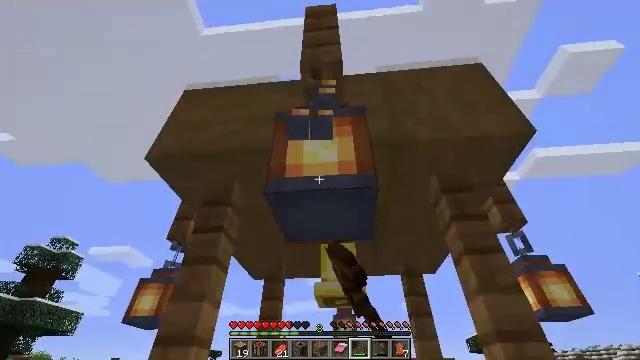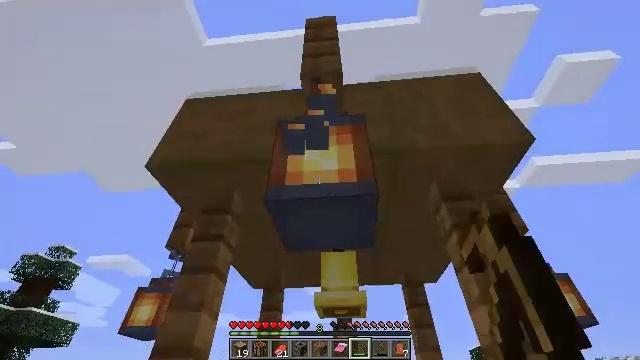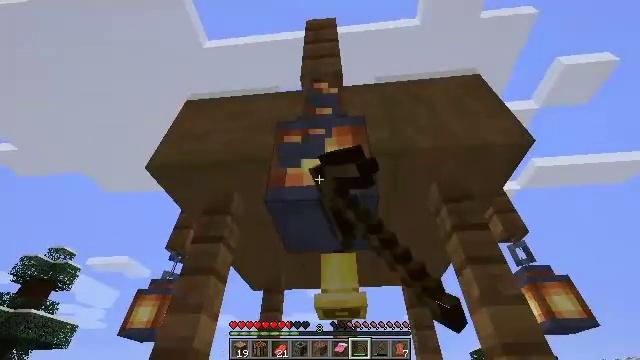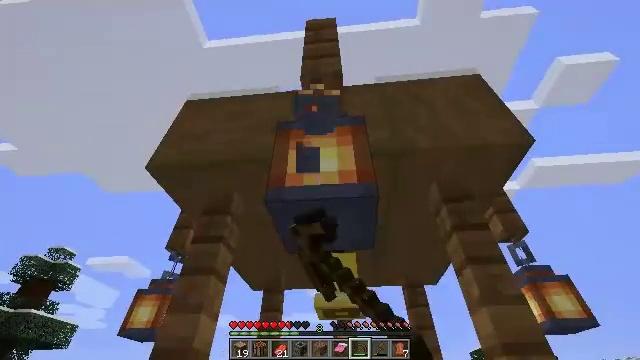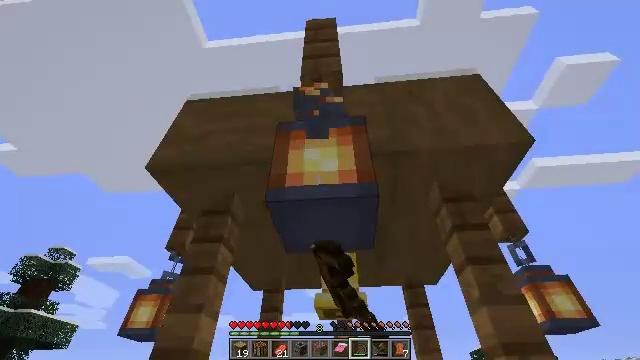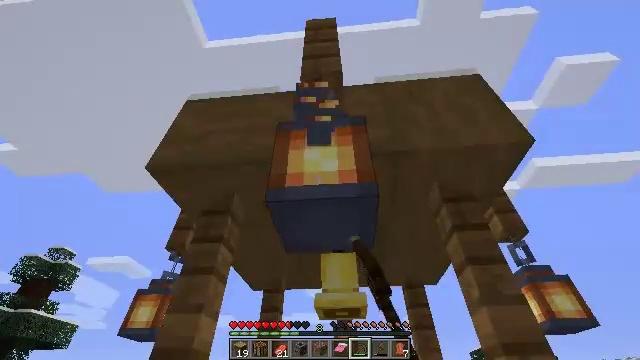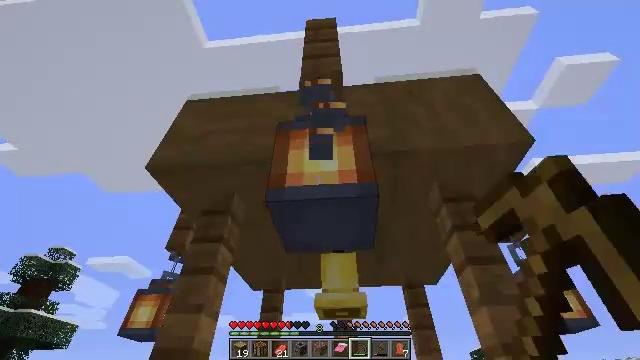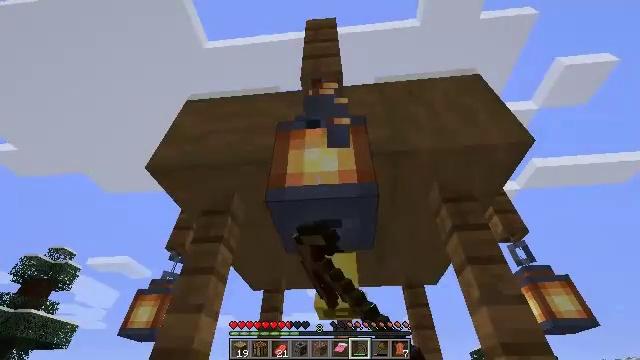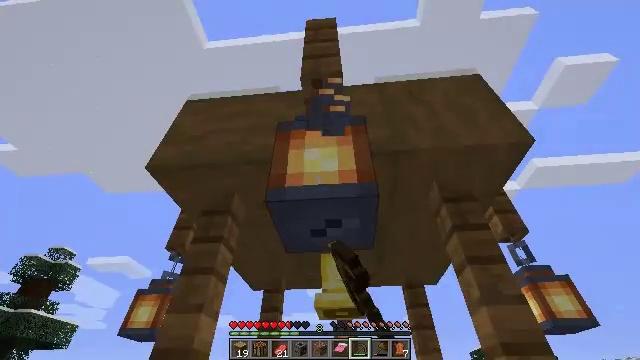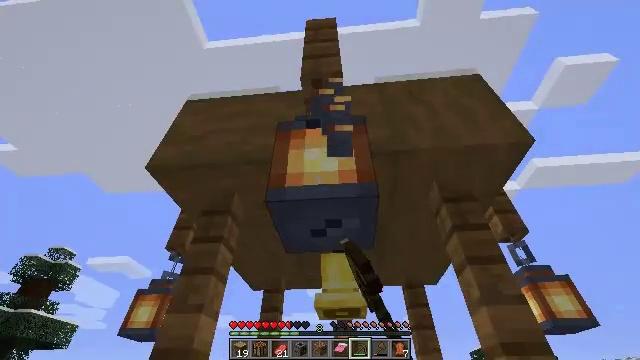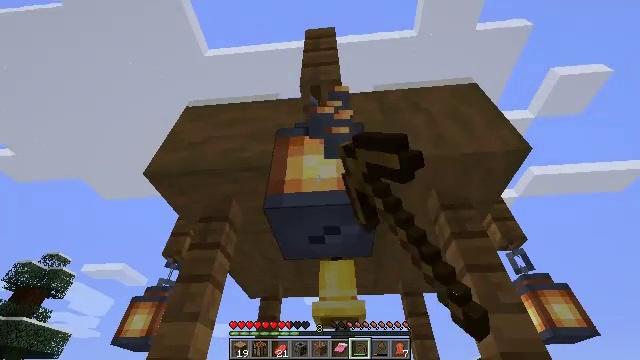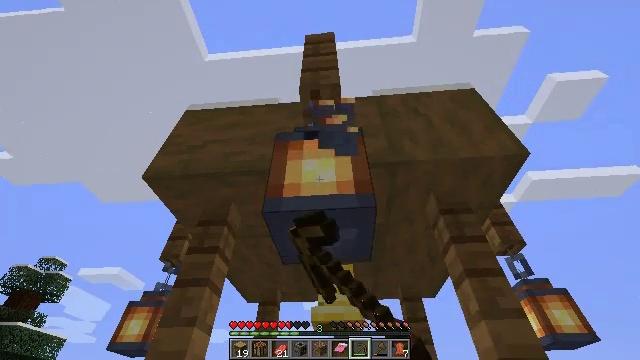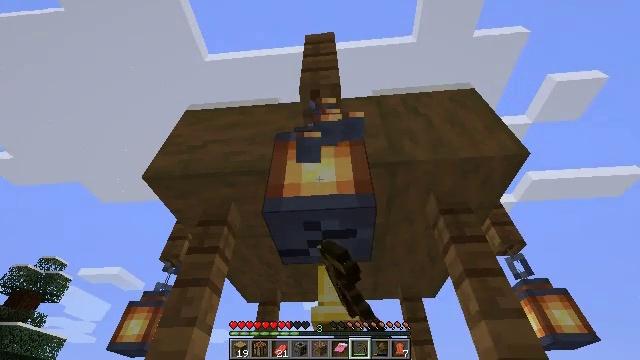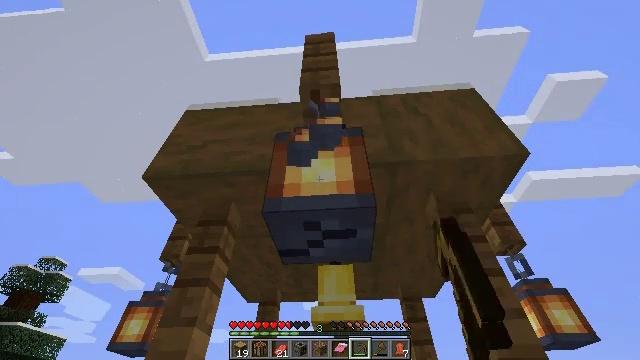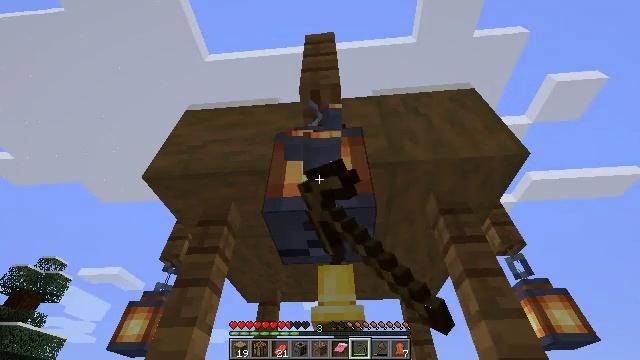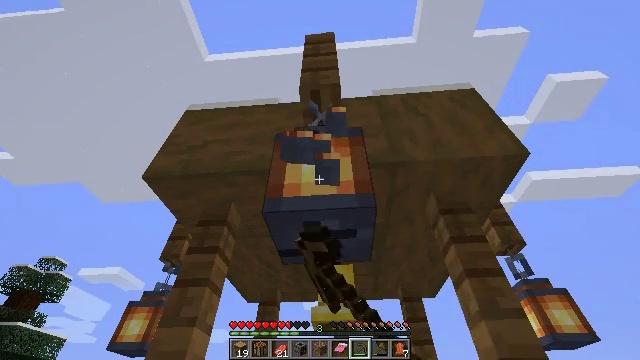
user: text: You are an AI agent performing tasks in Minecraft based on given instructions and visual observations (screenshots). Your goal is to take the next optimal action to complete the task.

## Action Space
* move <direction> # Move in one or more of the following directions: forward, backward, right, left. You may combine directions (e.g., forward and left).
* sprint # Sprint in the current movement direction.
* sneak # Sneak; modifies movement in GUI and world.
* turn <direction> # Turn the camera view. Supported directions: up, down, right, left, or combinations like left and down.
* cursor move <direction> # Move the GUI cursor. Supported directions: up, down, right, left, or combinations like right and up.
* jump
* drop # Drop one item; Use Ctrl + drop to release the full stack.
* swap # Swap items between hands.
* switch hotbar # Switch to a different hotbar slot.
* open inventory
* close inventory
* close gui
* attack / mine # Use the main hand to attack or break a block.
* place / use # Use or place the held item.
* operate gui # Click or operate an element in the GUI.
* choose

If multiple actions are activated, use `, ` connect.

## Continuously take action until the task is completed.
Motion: motion action
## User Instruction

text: Attack the lantern to recycle it.
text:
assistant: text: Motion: turn up, attack / mine
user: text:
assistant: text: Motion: attack / mine
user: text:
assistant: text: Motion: attack / mine
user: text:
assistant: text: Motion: attack / mine
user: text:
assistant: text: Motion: attack / mine
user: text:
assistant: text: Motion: attack / mine
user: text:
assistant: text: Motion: attack / mine
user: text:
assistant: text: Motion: attack / mine
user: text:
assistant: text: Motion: attack / mine
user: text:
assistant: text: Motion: turn up, attack / mine
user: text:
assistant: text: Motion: attack / mine
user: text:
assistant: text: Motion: attack / mine
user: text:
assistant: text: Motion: attack / mine
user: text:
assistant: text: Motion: attack / mine
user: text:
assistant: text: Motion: attack / mine
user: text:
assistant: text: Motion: attack / mine
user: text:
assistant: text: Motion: attack / mine
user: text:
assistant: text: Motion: attack / mine
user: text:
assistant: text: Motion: attack / mine
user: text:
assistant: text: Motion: attack / mine
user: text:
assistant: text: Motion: attack / mine
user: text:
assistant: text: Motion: attack / mine
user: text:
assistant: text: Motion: attack / mine
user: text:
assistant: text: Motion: attack / mine
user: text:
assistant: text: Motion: attack / mine
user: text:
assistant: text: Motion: attack / mine
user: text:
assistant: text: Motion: attack / mine
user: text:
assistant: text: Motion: attack / mine
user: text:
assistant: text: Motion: attack / mine
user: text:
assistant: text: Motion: attack / mine